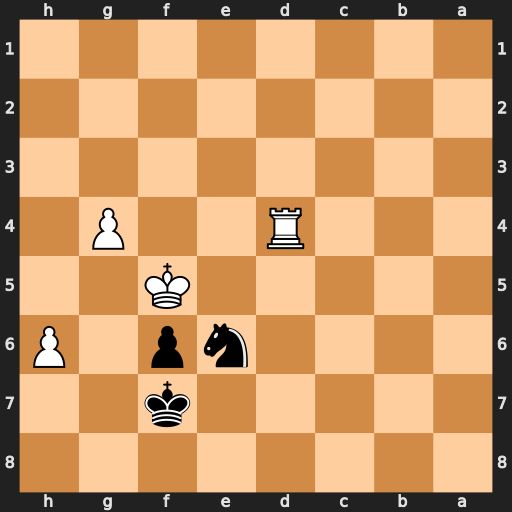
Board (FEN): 8/5k2/4np1P/5K2/3R2P1/8/8/8
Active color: b
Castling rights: -
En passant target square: -
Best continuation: Nxd4+ Ke4 Ne6